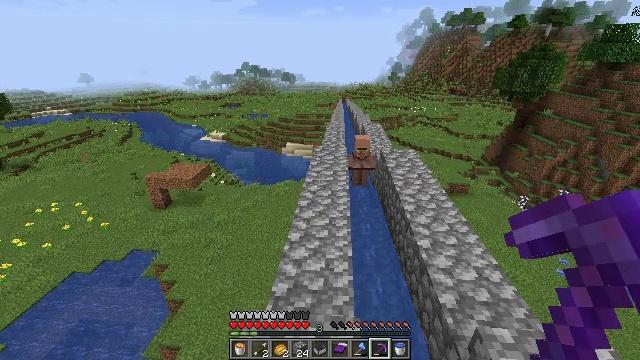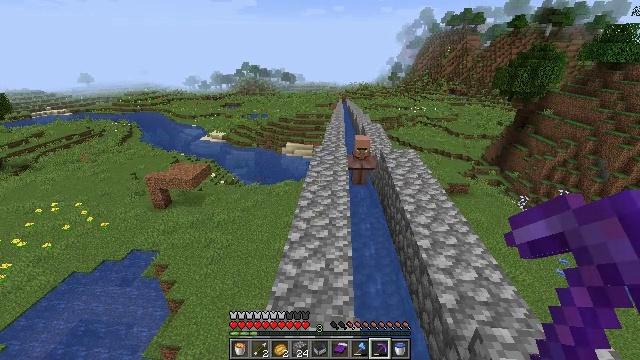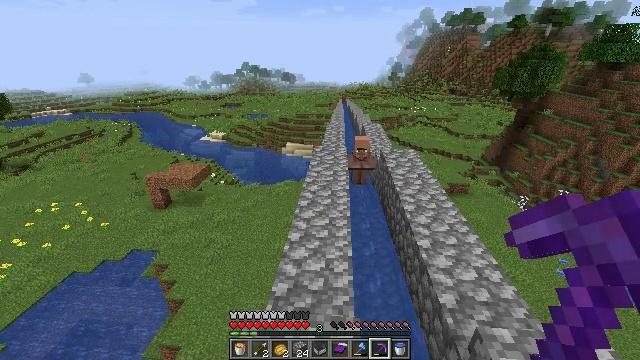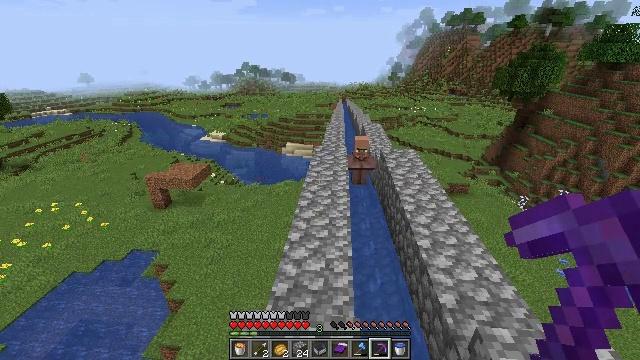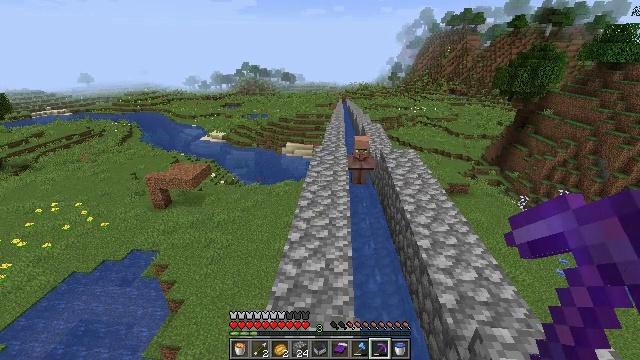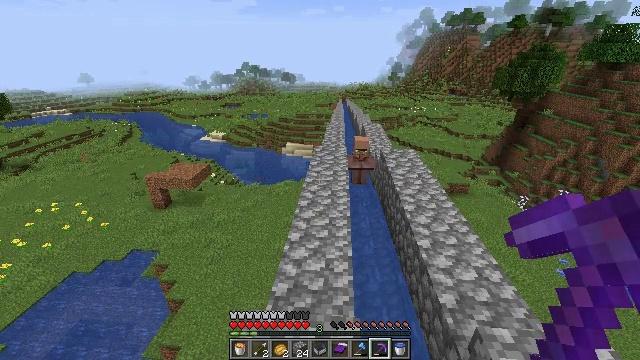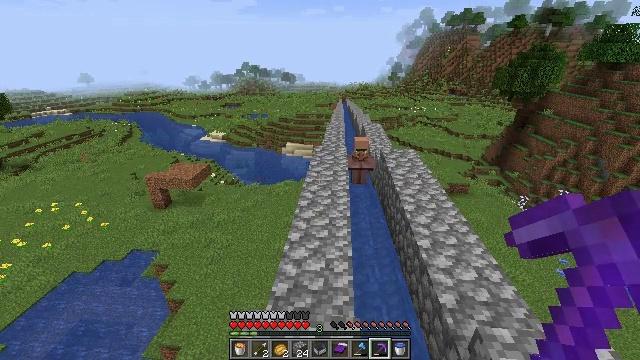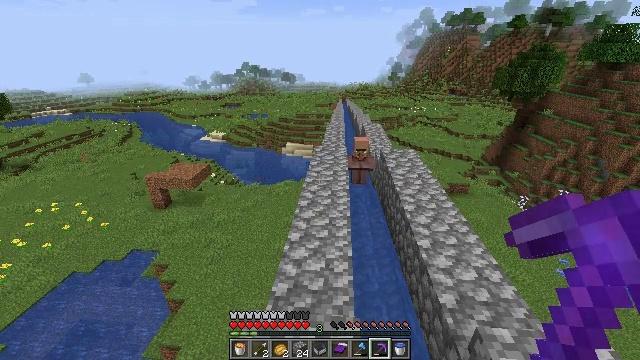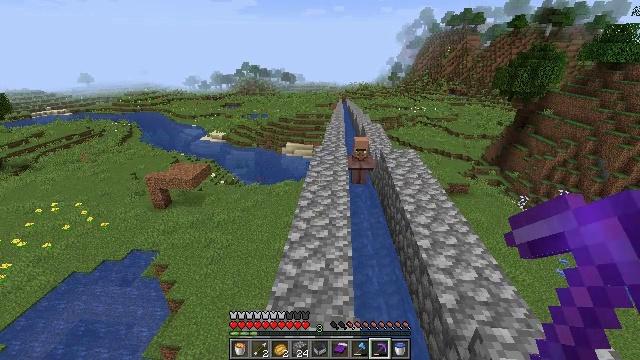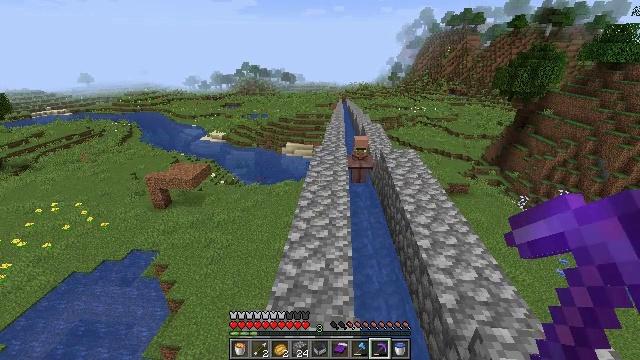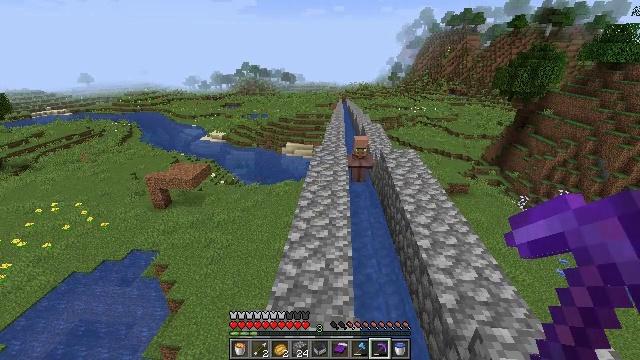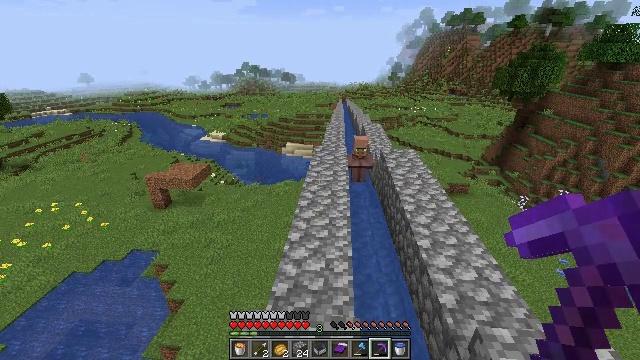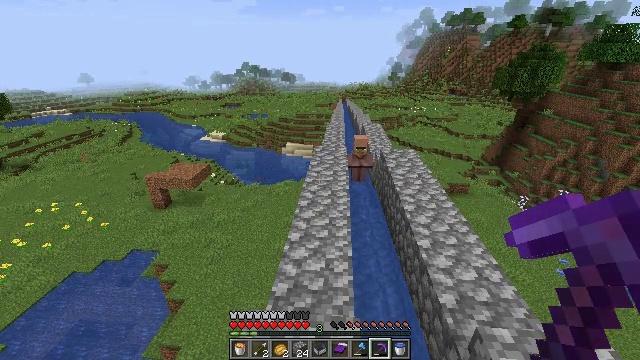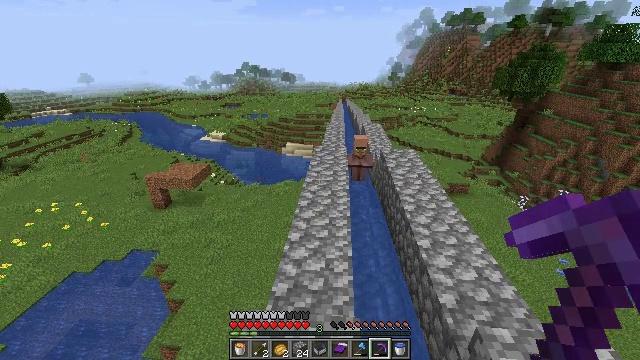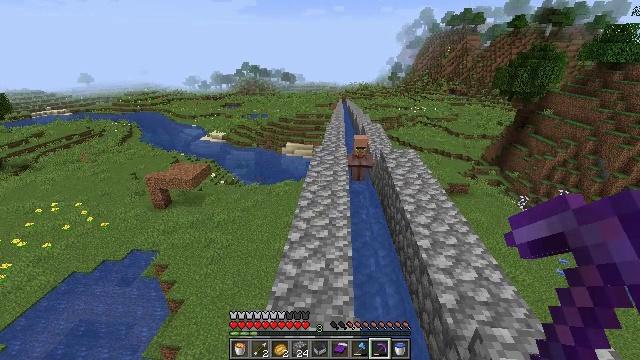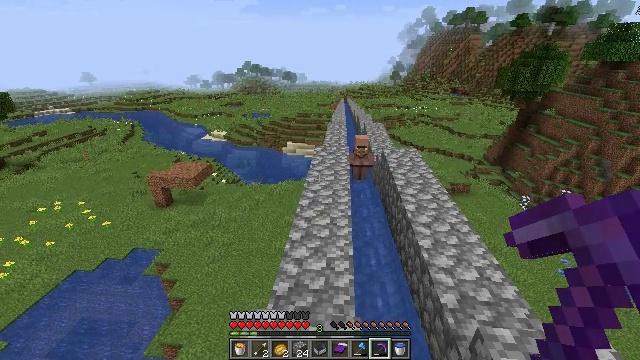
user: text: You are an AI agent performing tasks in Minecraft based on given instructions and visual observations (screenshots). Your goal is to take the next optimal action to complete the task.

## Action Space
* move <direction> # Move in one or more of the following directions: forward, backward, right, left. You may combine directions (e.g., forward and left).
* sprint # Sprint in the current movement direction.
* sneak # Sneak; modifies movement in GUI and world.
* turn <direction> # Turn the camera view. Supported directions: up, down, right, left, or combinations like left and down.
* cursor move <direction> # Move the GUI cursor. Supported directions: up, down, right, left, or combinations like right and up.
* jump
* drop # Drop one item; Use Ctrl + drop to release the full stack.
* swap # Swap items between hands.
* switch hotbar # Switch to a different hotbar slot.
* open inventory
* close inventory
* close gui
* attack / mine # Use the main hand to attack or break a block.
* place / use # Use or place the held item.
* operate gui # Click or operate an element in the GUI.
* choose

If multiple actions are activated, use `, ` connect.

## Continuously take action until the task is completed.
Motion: motion action
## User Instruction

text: Collect cobblestone blocks for construction.
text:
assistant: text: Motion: no_op
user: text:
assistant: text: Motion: no_op
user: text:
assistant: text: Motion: no_op
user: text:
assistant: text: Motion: no_op
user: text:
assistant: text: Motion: no_op
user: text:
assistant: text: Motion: no_op
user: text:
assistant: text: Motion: no_op
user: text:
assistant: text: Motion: no_op
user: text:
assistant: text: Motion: no_op
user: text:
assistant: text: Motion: no_op
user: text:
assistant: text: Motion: no_op
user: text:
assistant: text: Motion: no_op
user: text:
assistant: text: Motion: no_op
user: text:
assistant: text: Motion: no_op
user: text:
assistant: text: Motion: no_op
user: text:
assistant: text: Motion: no_op
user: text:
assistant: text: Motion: no_op
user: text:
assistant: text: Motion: no_op
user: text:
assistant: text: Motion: no_op
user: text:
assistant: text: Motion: no_op
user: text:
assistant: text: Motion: no_op
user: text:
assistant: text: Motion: turn left and down
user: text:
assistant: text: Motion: no_op
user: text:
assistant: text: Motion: move forward
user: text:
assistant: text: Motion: move forward
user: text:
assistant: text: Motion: move forward
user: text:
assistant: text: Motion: move forward
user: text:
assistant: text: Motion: move forward
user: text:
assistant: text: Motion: move forward
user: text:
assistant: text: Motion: move forward, turn up